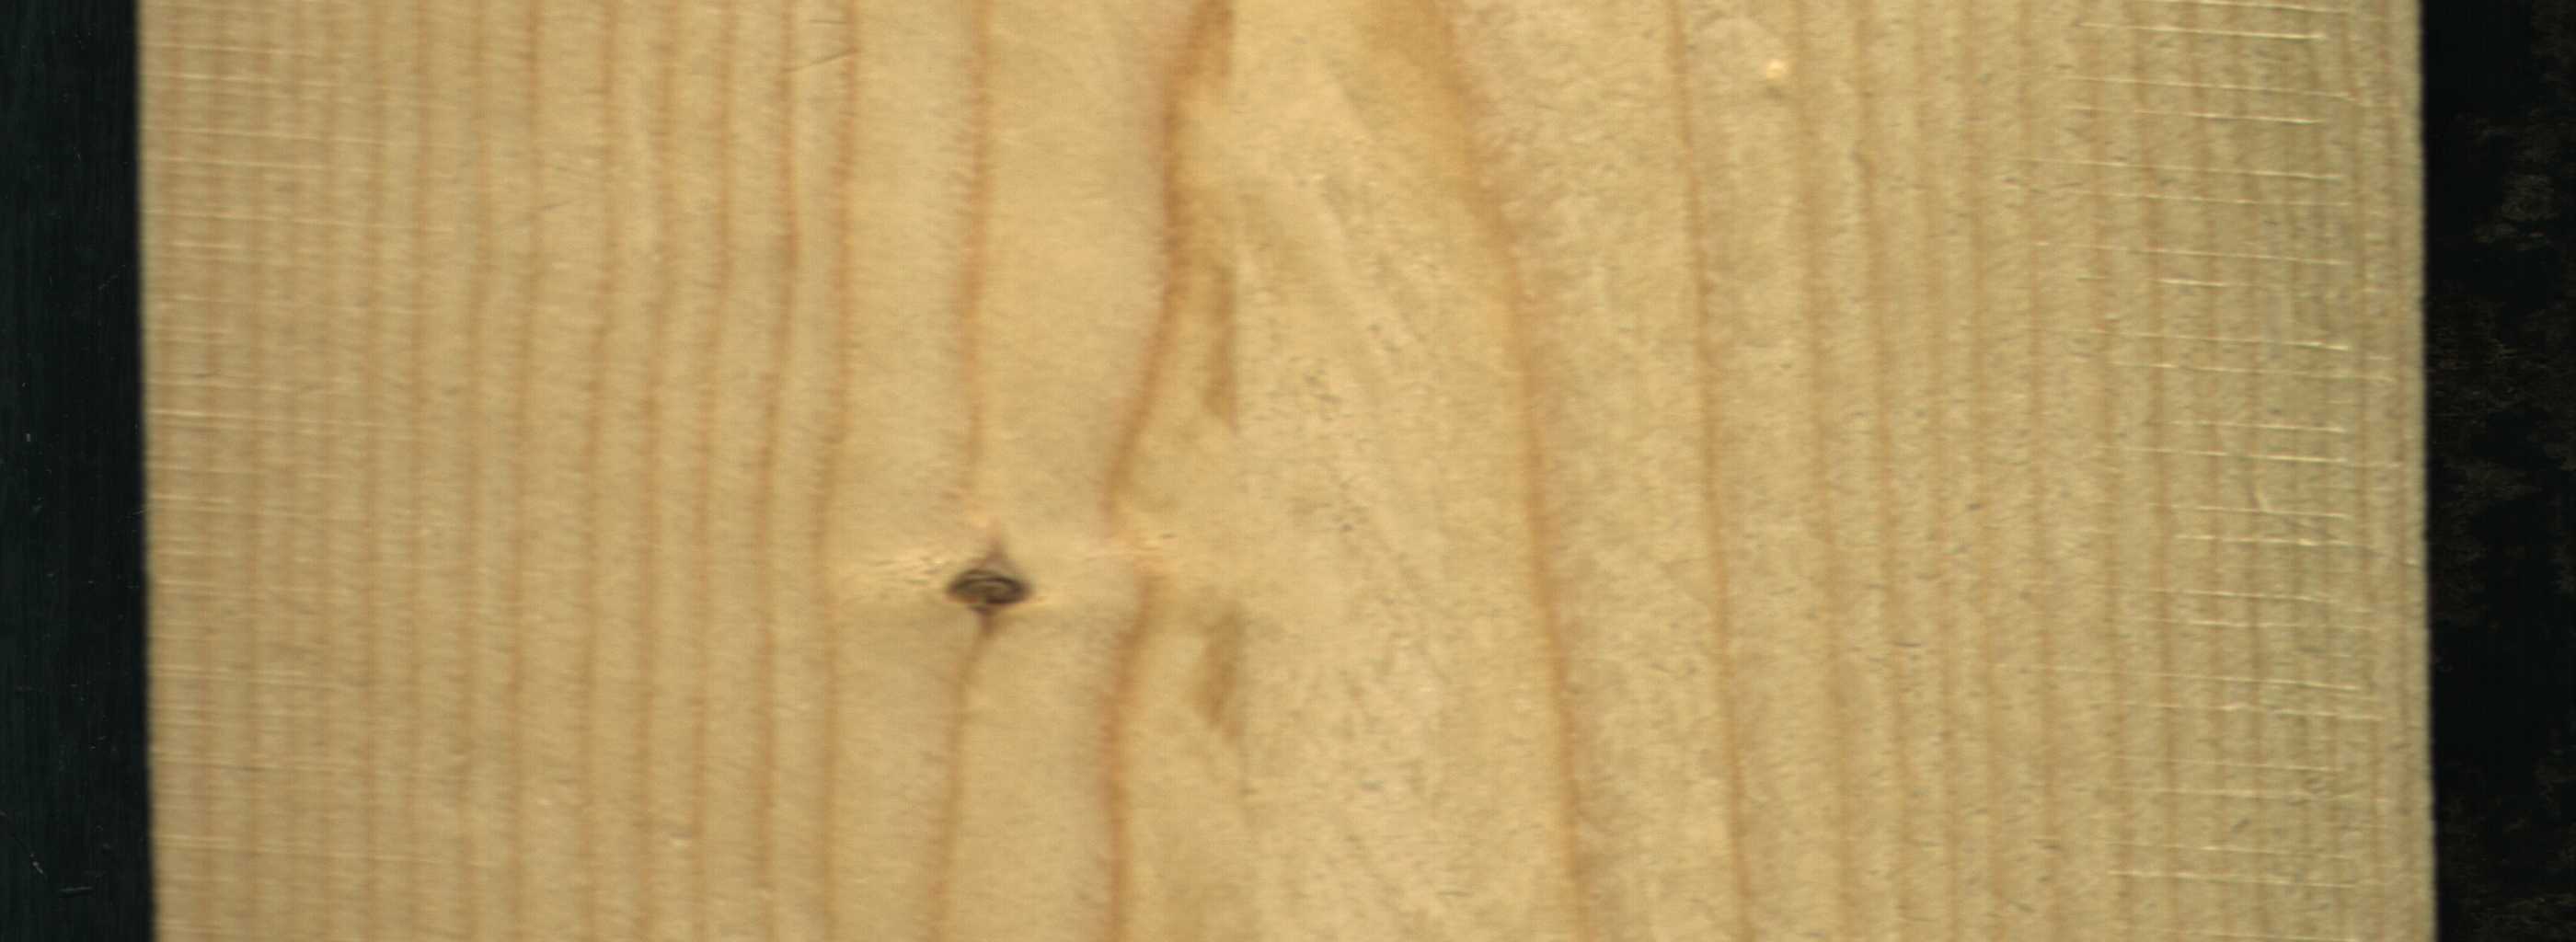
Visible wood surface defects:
Live_Knot
Live_Knot